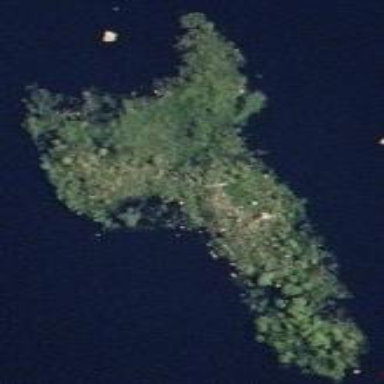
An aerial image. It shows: Islet.